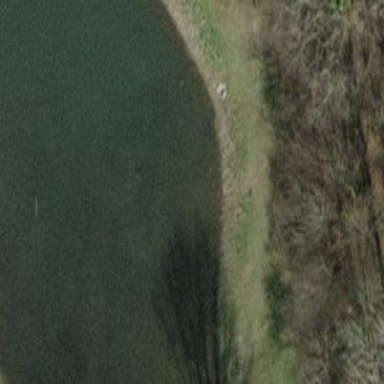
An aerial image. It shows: Pond surrounded by natural water.